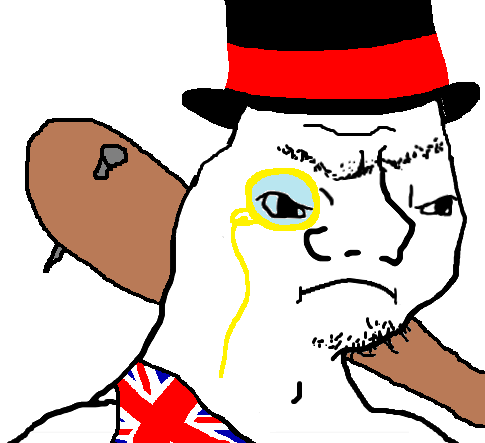
Label: 5_Grug